Question: I try to implement the google recaptcha v1 in a ASPX project, and i use a DLL for that and i have a control validator for all fields of my form.
My web site is responsive but i can change the with of my Google recaptcha to become responsive too.
This is how to implemente my captcha:
'''
<div>
<captcha:RecaptchaControl Theme="white"
ID="RecaptchaControl1" runat="server"
PublicKey="mypublicKey"
PrivateKey="myprivatekey" />
</div>
'''
And i looks like :

In responsive mode : the width of my device is : 300px but the captcha is 'width: 318px' and when i inspect element i found this :
'''
#recaptcha_area, #recaptcha_table {
width: 318px !important;
}
'''
NB: It's a default style of Google Captcha not the mine , "inline-1".
Does anybody know how to do this?
Thanks
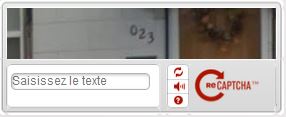
Answer: Just make your rule more specific:
'''
html #recaptcha_area, html #recaptcha_table {
width: 300px !important;
}
'''